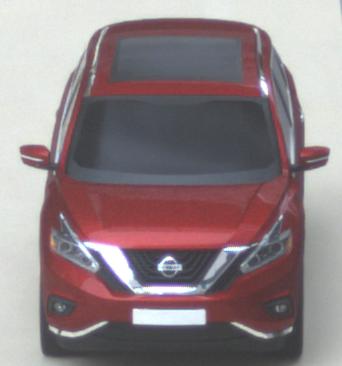
Make: Nissan
Model: Murano
Detailed model: Gen. 3 Z52
Model produced from: 2015
Doors: 5
Color: red
Road condition: dry road
Daytime: midday
Contrast: low contrast